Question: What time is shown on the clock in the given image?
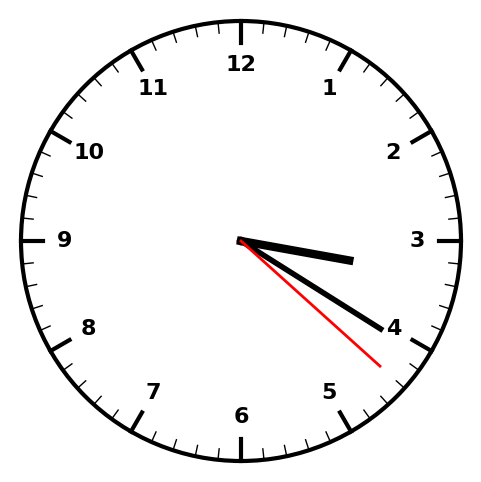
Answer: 03:20:22